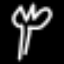
Label: fork